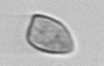
Label: Prorocentrum_dentatum